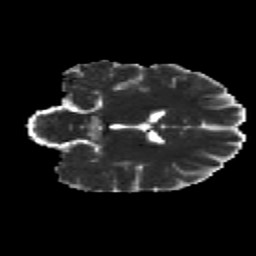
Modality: MD
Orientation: coronal
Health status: healthy
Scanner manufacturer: siemens
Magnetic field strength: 3 T
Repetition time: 12 s
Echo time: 0.092 s